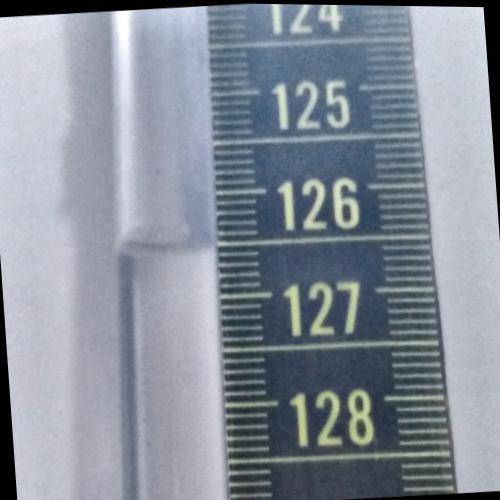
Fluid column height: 126.5 cm